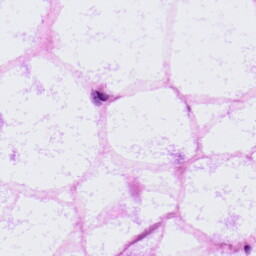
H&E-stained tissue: LymphNode